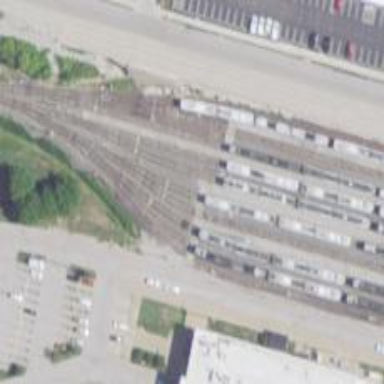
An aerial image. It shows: Light rail service yard with electrified contact lines.